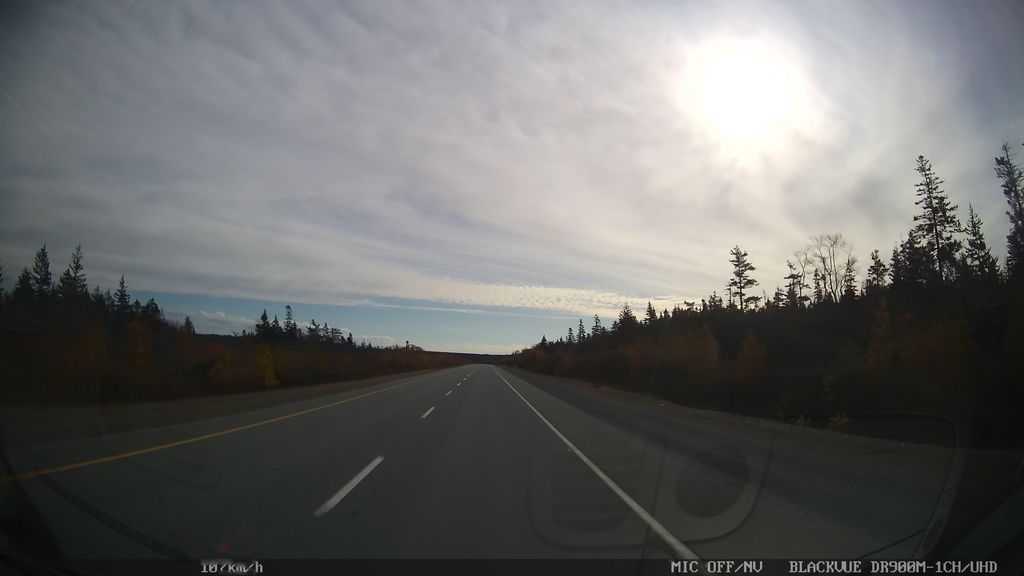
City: halifax